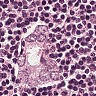
Metastatic tissue present: yes